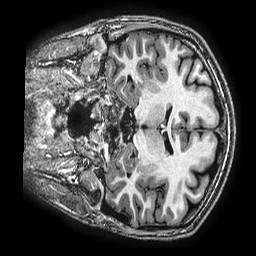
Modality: T1w
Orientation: coronal
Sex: male
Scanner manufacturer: ge
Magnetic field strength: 3 T
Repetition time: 0.0077 s
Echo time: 0.003436 s